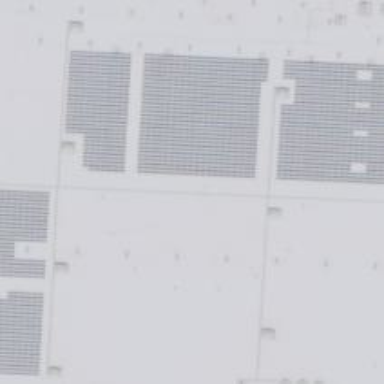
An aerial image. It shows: Solar power generator with photovoltaic panels.